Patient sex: M
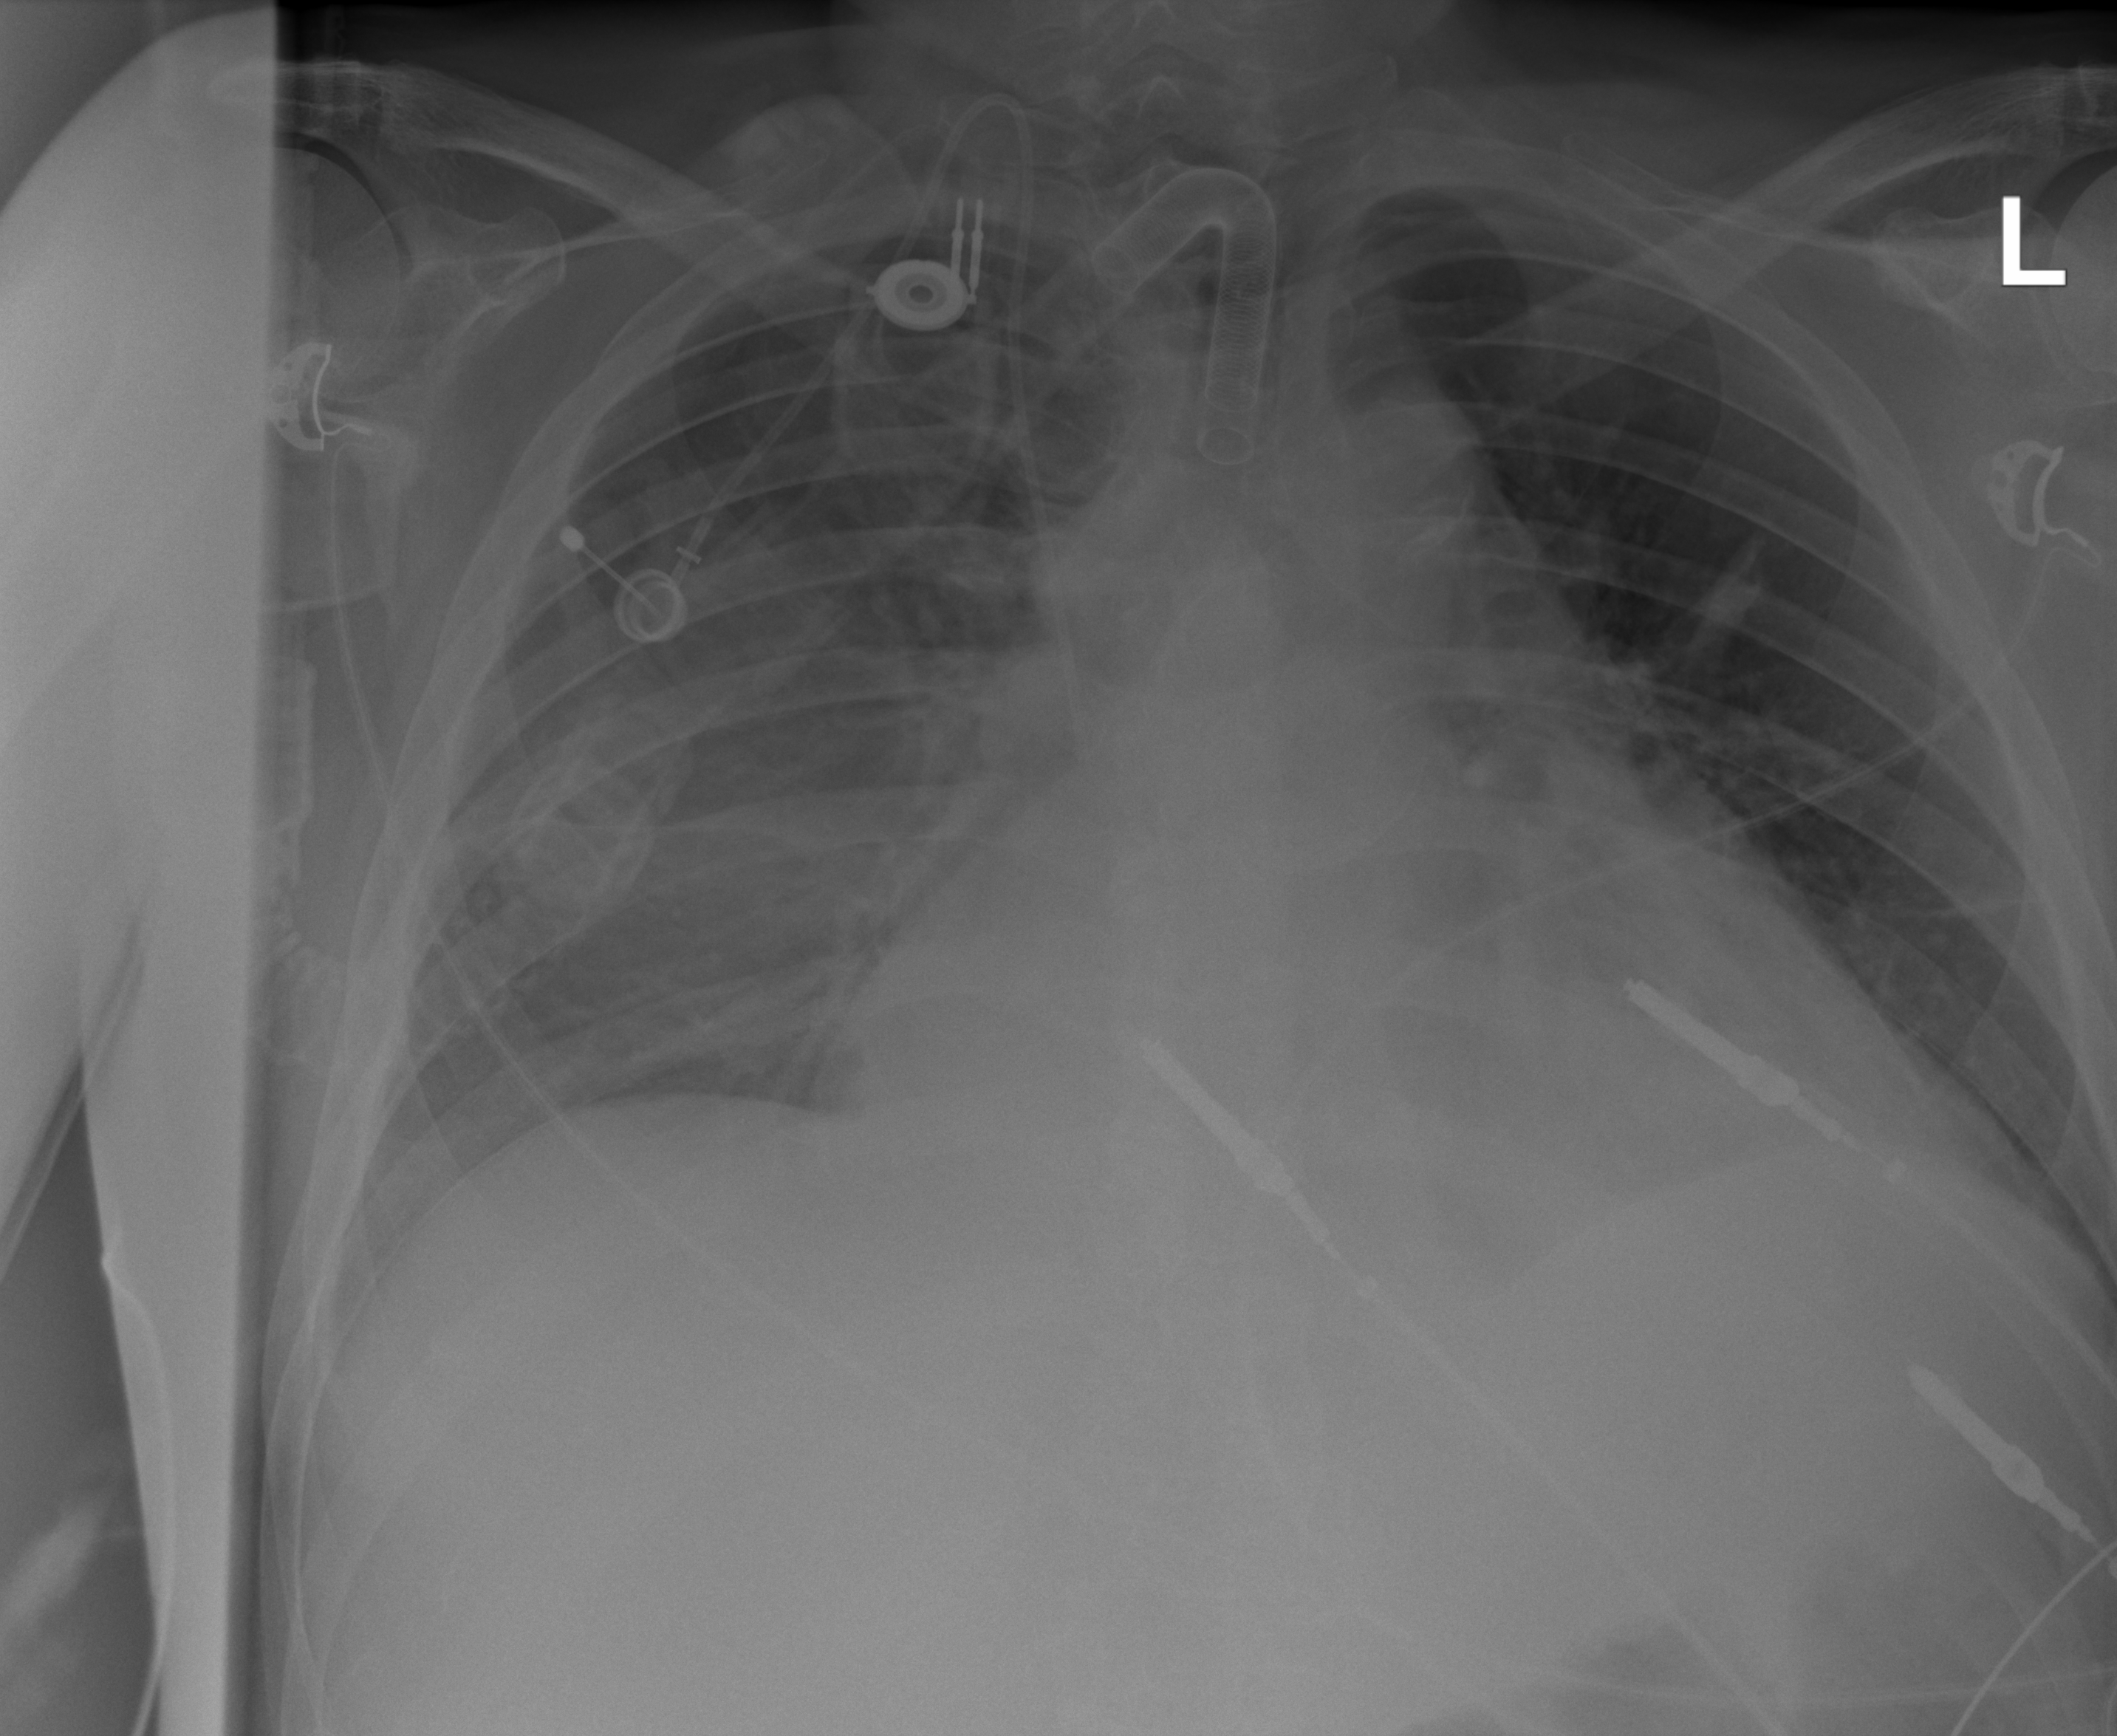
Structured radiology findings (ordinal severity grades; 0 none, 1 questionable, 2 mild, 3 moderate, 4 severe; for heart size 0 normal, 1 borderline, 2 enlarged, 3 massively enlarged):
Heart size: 2
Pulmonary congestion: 2
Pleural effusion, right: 2
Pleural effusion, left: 0
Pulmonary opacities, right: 0
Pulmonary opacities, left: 0
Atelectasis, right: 2
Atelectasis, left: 0